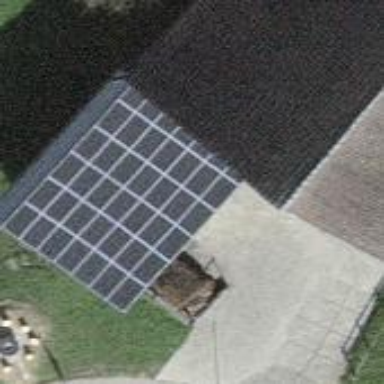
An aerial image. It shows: Solar power generator.